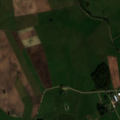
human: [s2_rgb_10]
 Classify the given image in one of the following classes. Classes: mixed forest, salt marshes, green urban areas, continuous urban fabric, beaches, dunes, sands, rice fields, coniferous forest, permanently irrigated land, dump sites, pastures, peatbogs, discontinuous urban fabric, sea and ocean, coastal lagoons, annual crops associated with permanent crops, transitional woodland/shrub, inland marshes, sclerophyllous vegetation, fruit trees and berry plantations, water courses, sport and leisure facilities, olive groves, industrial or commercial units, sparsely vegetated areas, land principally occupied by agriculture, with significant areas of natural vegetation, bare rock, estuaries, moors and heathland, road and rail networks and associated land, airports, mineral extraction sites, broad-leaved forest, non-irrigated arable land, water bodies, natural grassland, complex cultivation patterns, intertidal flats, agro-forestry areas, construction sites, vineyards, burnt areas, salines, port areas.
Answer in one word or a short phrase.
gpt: non-irrigated arable land, complex cultivation patterns